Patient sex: M
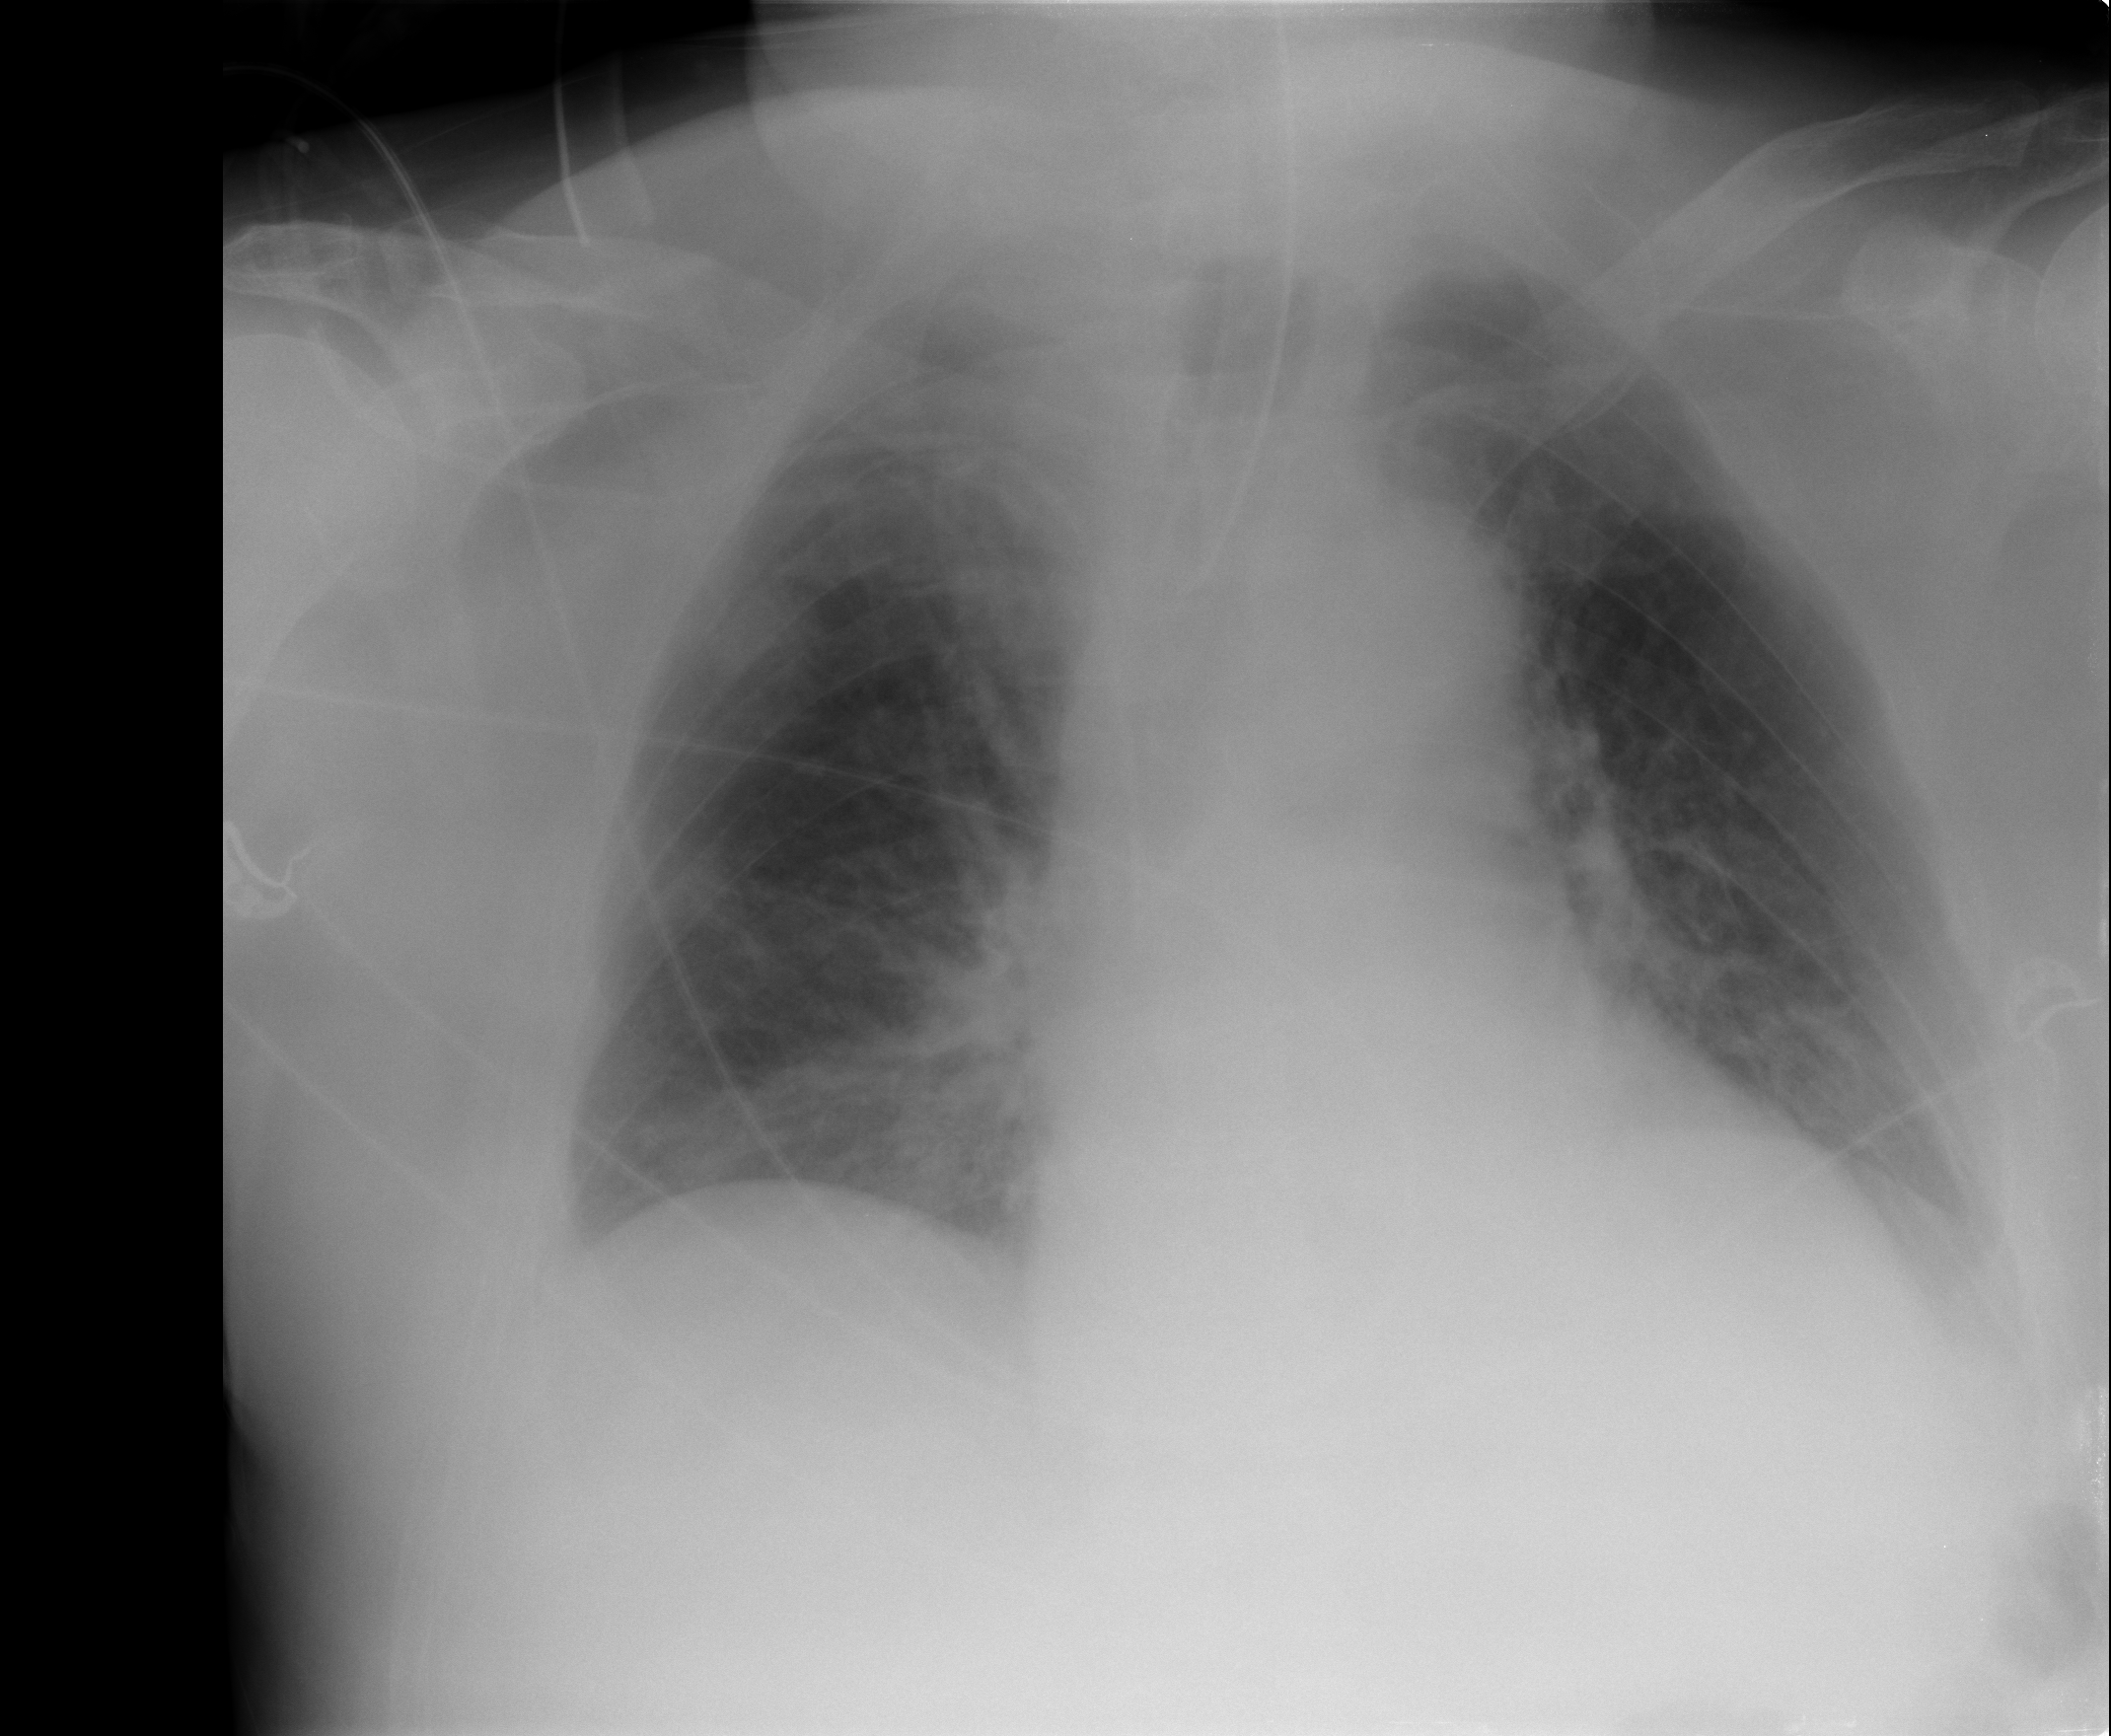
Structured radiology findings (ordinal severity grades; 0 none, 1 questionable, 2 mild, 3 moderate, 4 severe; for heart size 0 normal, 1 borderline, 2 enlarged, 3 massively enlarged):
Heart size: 1
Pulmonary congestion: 2
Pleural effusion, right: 0
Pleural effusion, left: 0
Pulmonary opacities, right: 0
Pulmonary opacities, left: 0
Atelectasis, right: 2
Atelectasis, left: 0